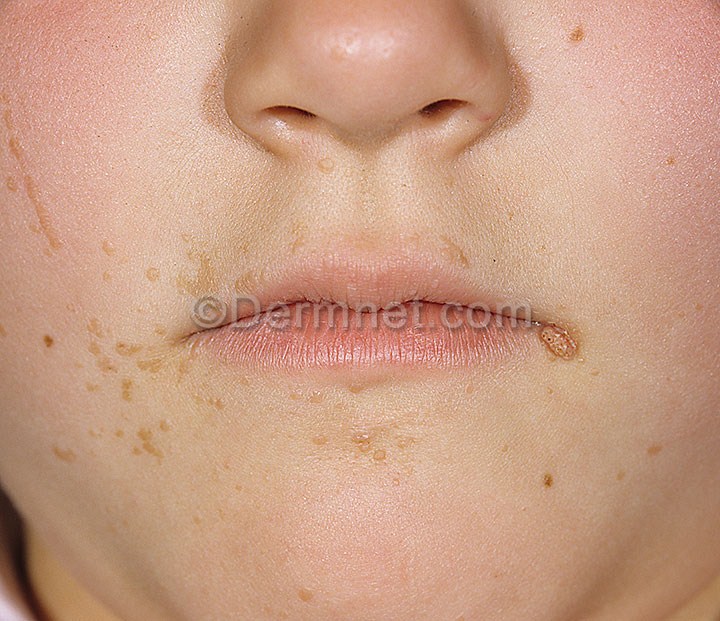
Disease: Warts Molluscum and other Viral Infections